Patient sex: F
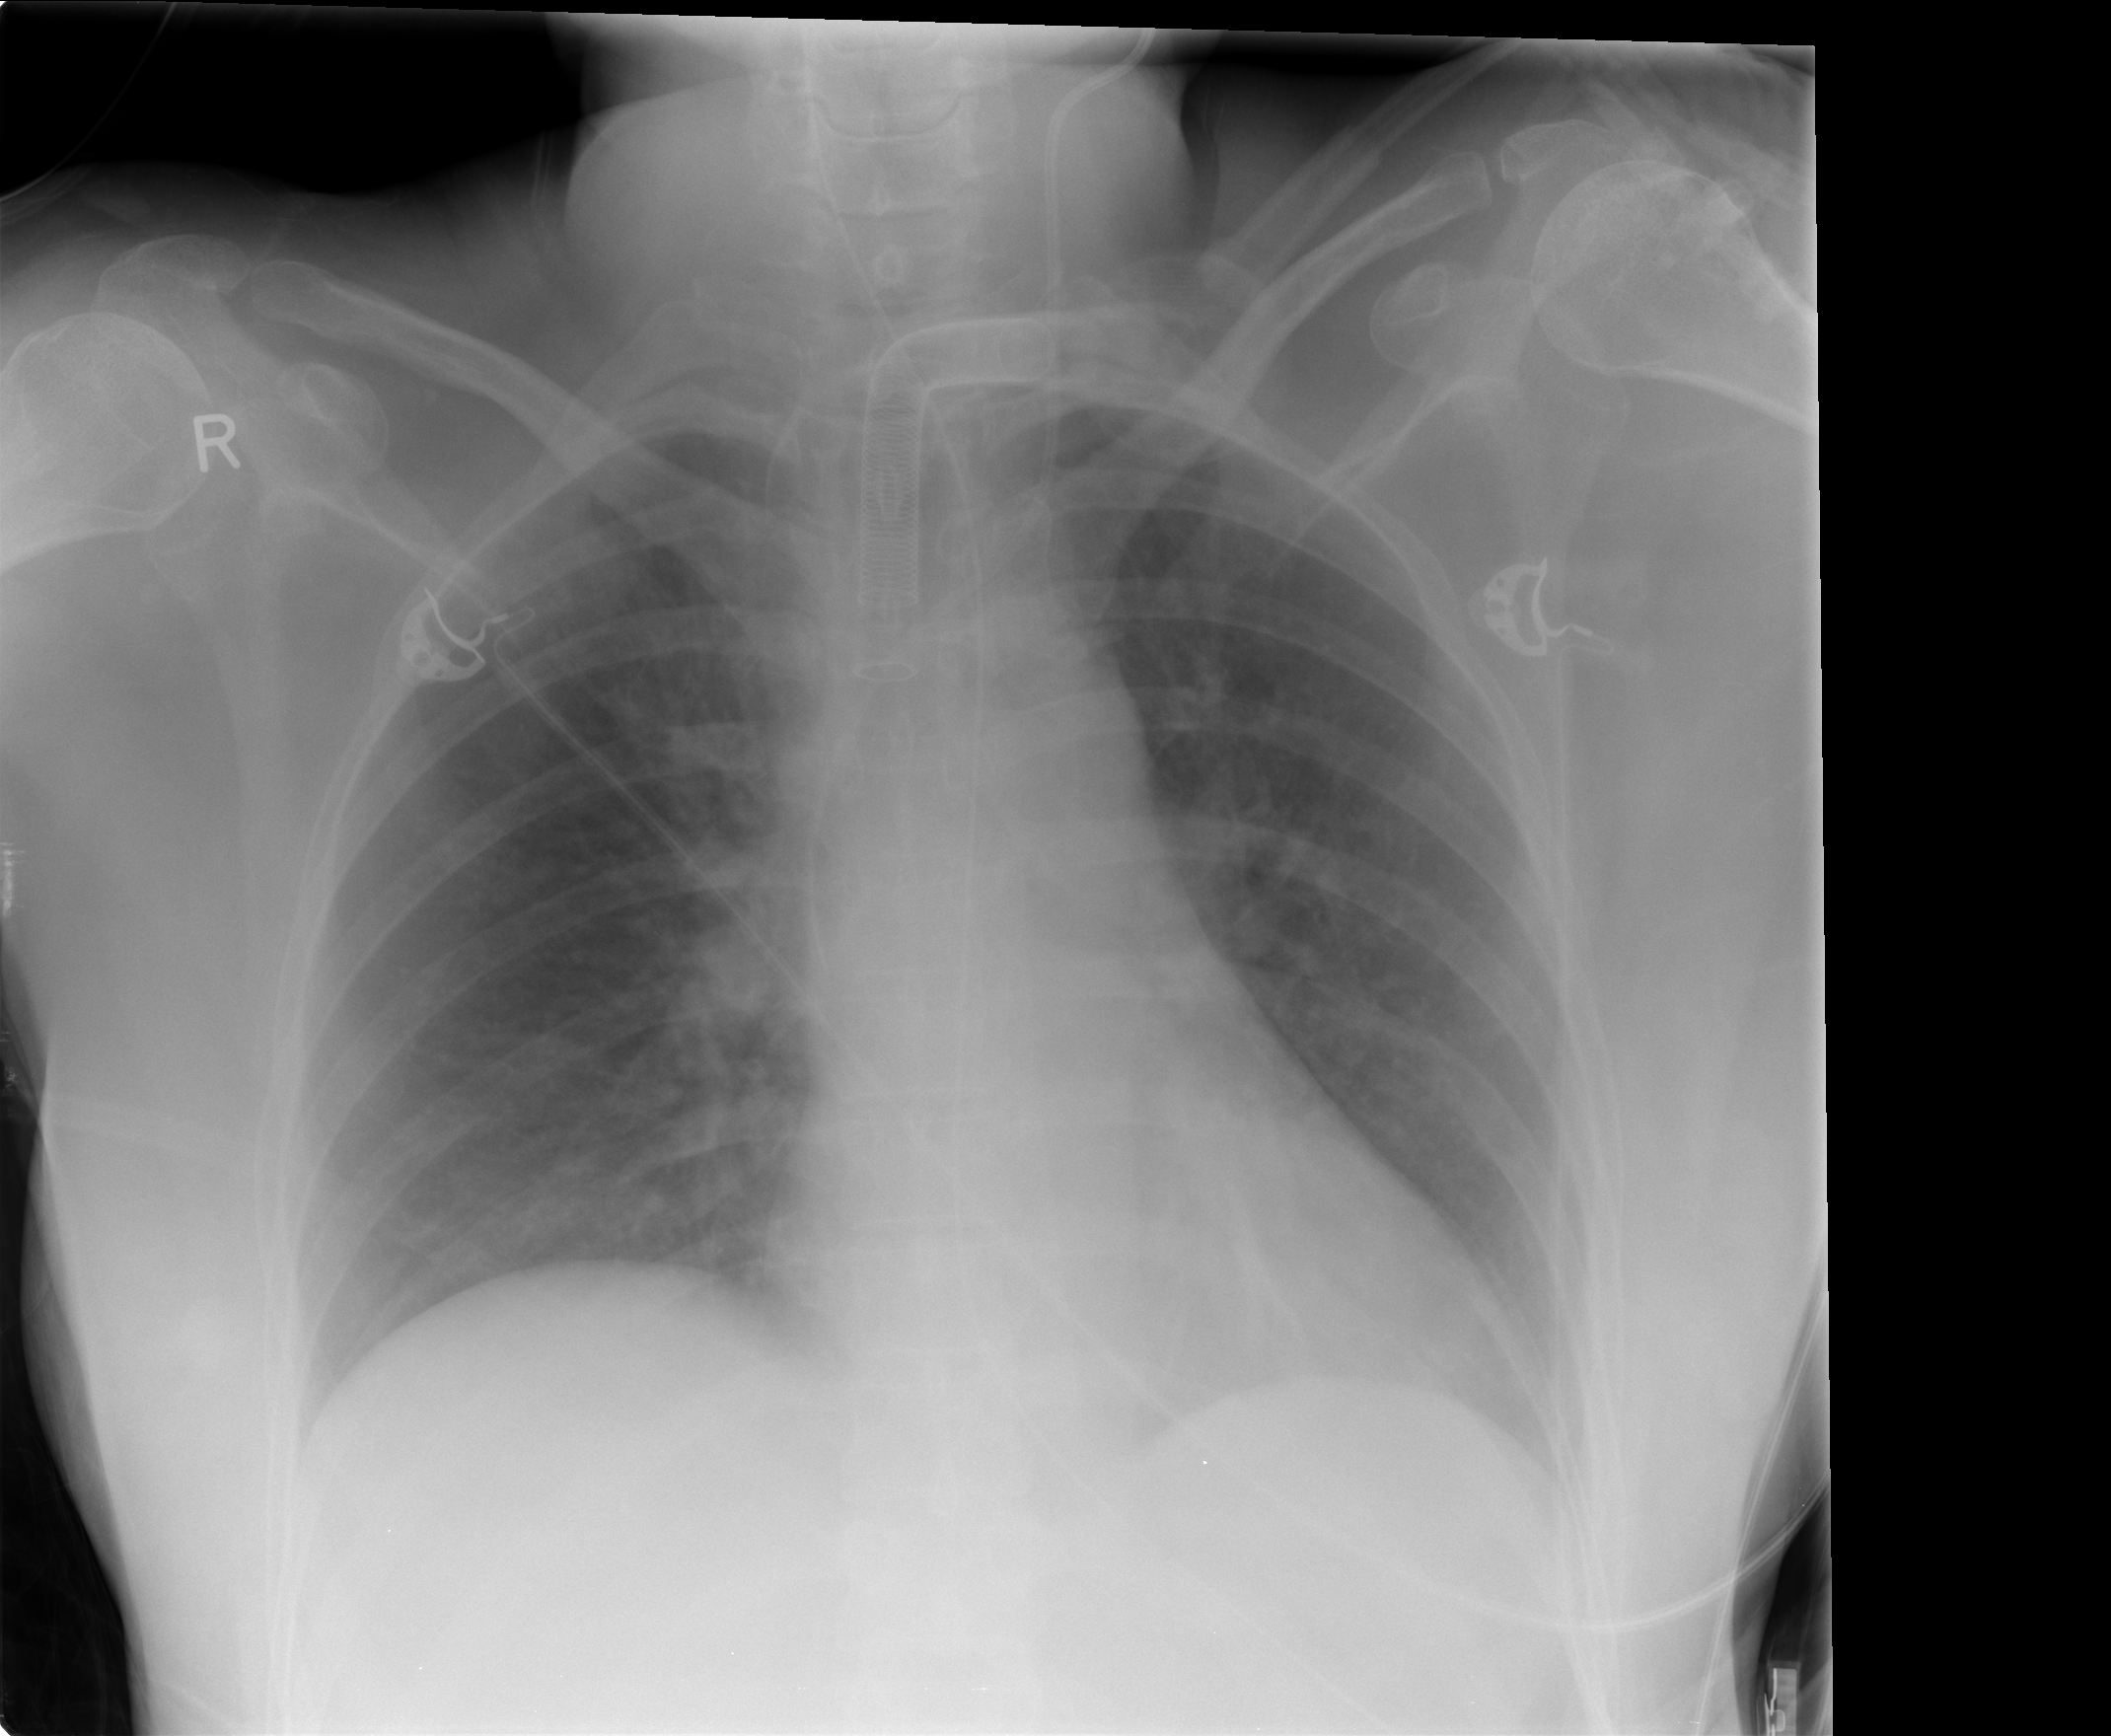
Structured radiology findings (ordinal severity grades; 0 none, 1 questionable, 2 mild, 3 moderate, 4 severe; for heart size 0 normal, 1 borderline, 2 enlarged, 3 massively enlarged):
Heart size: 0
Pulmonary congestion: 2
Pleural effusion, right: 0
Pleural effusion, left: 1
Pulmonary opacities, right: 0
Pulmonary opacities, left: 0
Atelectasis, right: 2
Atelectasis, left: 2